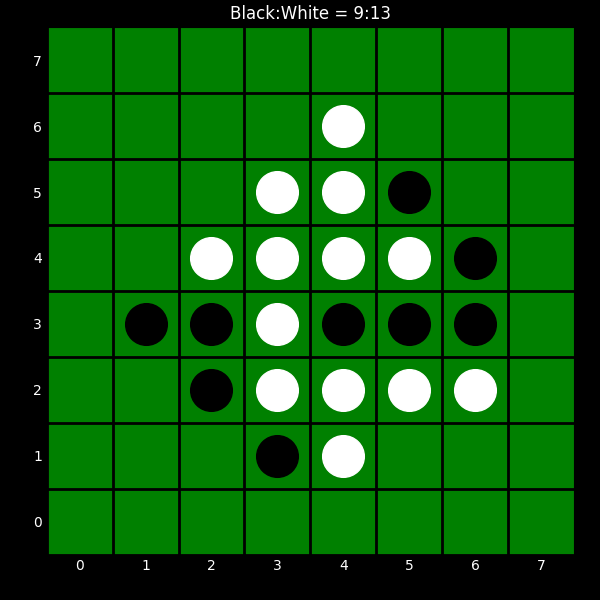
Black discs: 9
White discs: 13